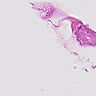
Metastatic tissue present: no